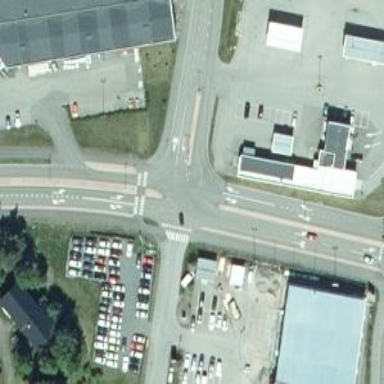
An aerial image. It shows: Island crossing on the road.